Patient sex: F
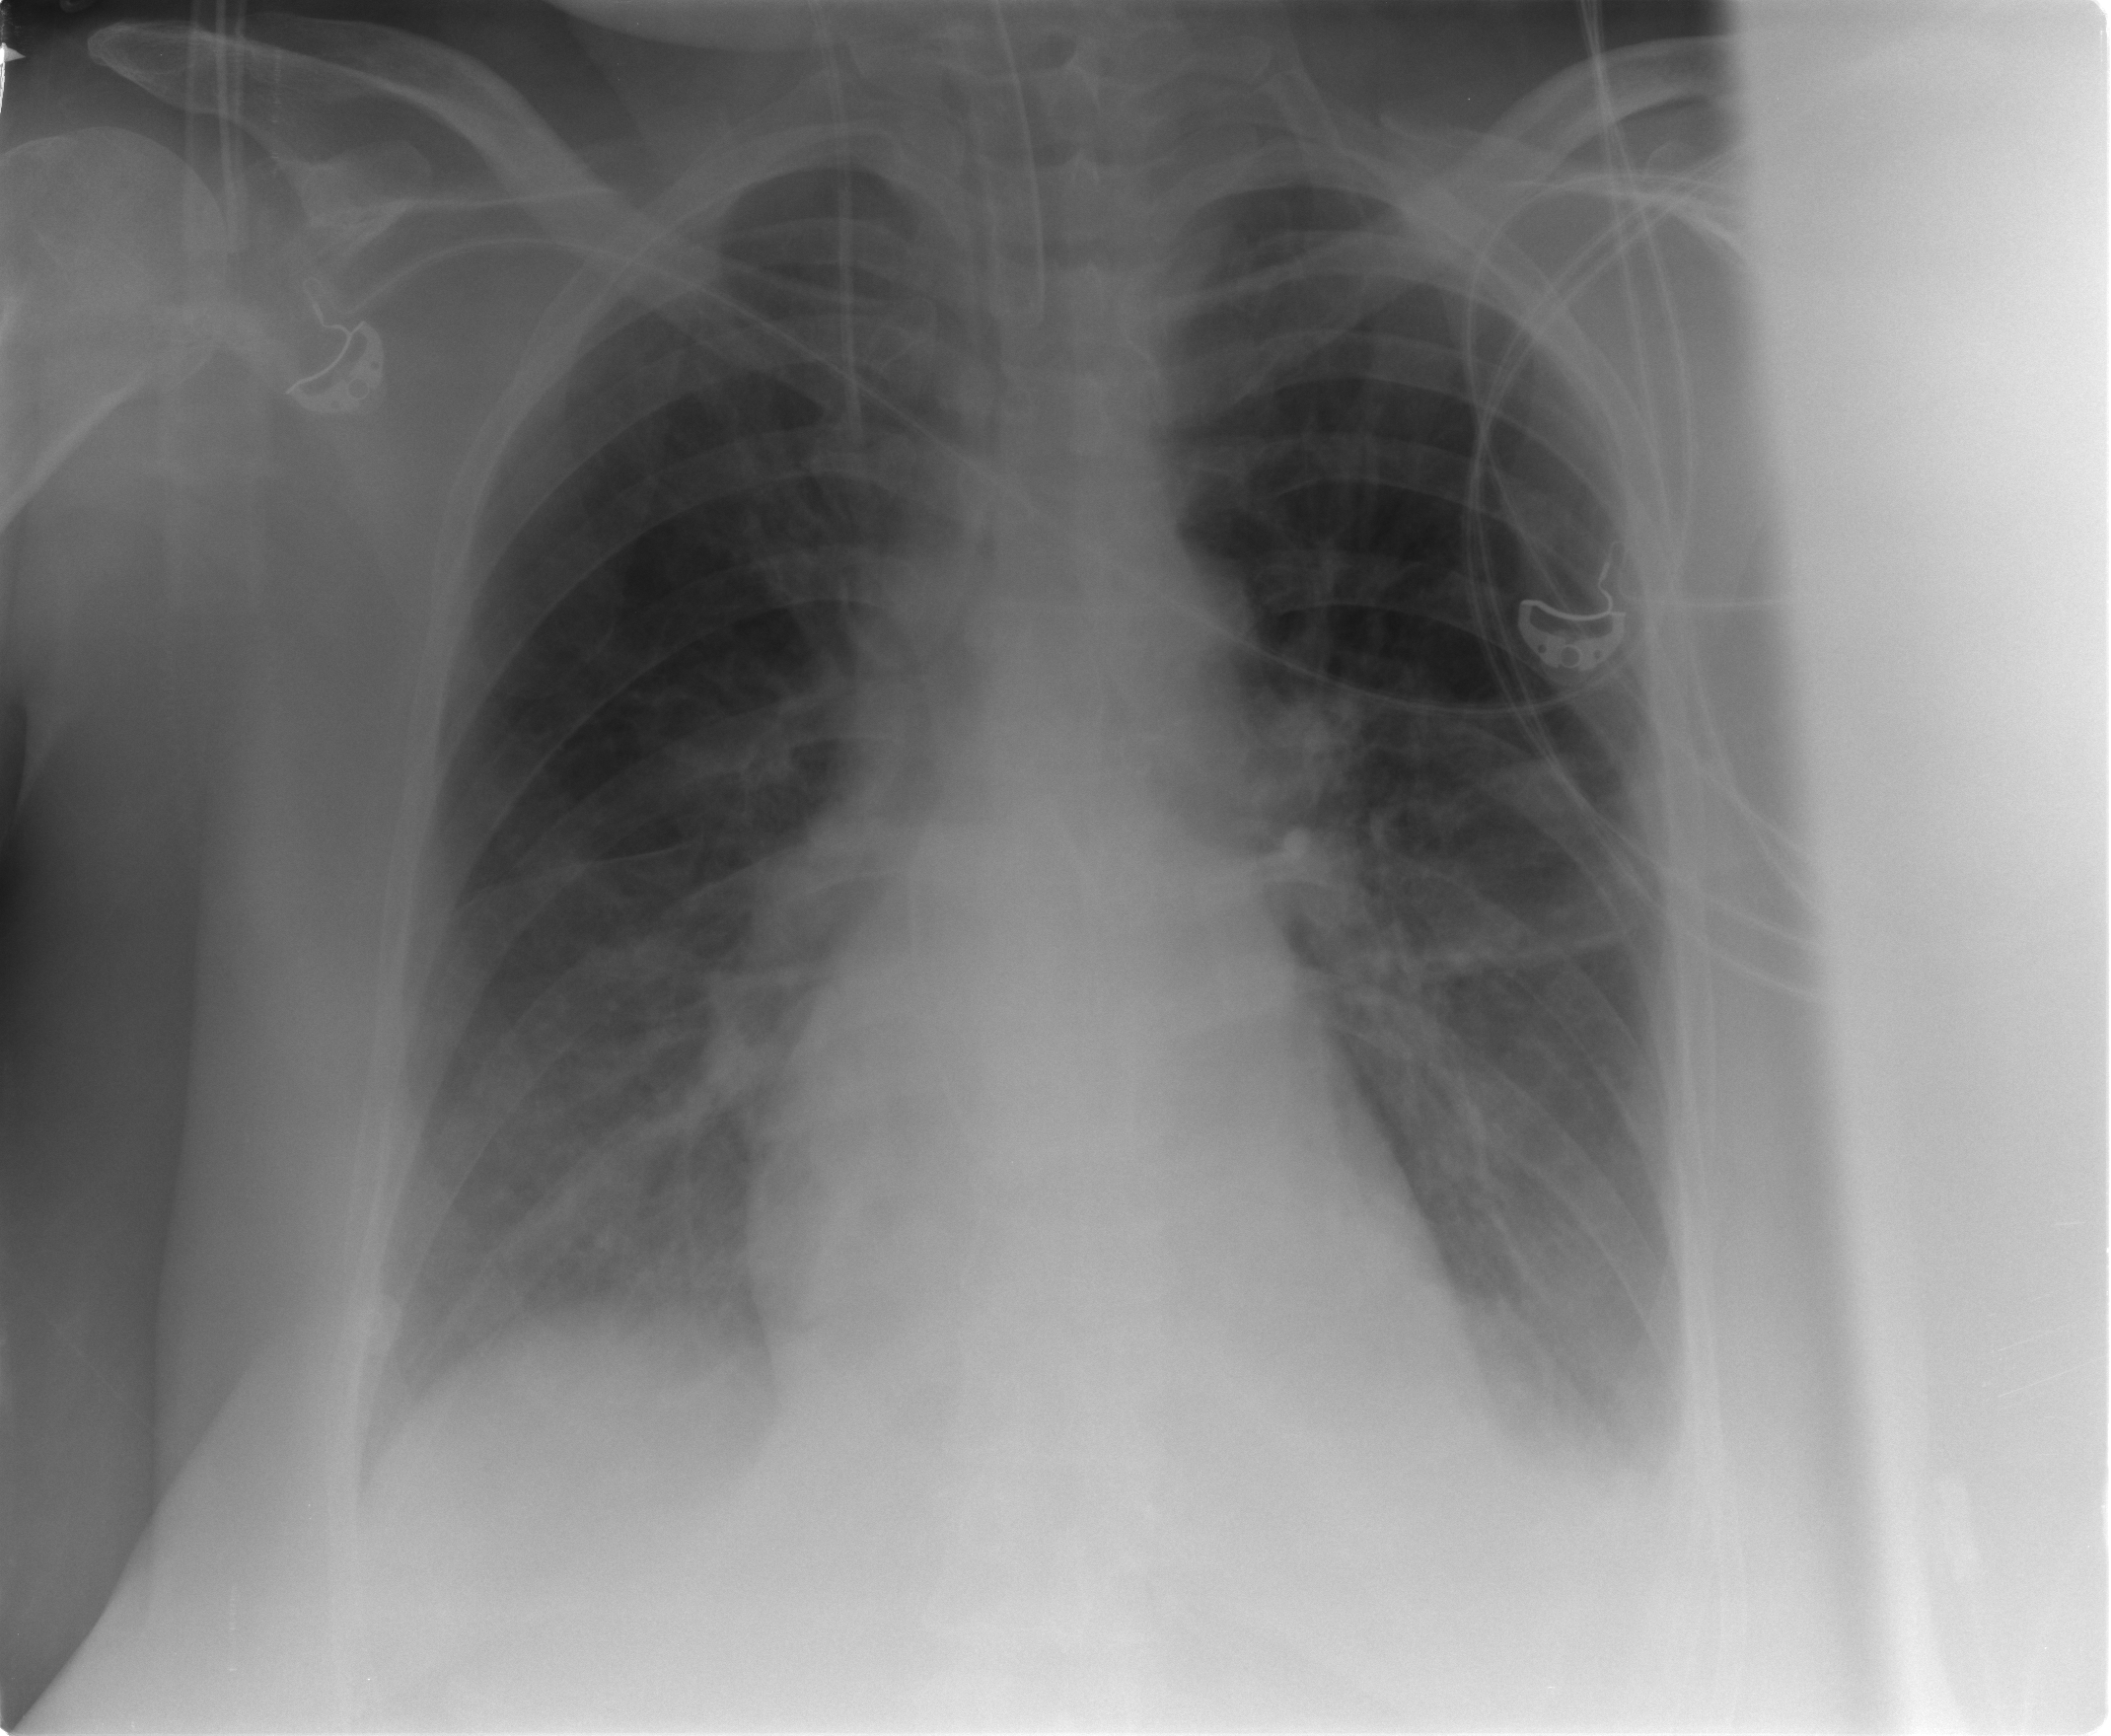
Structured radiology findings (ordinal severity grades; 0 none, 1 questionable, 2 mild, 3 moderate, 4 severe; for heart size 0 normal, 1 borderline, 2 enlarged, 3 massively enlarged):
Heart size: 0
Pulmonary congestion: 2
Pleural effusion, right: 0
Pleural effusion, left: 2
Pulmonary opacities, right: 2
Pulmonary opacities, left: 2
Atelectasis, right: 2
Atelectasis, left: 2